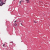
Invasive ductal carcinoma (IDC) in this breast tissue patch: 0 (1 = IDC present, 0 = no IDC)